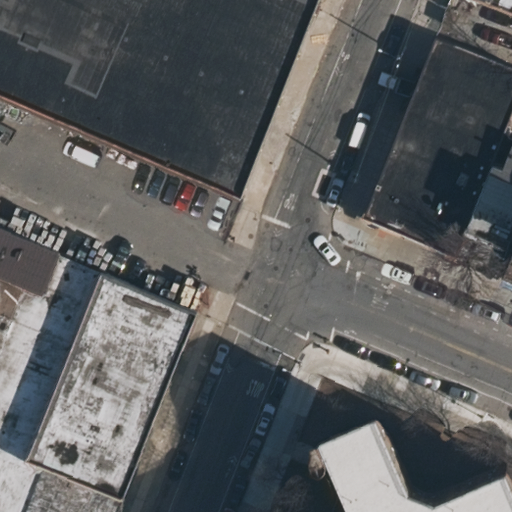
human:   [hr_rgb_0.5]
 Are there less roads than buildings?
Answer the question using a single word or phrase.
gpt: yes

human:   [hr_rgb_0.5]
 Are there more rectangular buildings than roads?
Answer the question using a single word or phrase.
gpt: yes

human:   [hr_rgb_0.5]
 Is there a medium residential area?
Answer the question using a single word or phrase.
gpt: no

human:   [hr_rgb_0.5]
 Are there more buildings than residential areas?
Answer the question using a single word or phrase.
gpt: yes

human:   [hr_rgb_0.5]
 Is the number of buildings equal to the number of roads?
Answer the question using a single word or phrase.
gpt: no

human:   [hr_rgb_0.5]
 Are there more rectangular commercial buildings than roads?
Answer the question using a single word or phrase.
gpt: no

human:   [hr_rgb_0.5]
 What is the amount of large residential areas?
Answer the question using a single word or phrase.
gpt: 1

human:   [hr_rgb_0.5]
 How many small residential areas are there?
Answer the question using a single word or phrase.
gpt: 0

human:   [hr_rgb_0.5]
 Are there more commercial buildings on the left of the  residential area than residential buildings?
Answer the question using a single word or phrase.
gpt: no

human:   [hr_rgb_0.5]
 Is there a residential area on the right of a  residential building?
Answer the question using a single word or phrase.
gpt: no

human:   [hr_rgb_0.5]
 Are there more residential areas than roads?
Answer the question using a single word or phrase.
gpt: no

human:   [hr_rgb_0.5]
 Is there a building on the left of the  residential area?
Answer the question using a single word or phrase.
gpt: yes

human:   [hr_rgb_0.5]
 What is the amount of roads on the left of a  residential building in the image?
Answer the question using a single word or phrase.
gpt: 5

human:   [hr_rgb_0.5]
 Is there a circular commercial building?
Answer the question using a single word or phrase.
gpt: no

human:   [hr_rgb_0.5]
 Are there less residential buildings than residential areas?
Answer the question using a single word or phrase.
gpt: no

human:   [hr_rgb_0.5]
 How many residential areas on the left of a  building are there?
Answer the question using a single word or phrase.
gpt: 1

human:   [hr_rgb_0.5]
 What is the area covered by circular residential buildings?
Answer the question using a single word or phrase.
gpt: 0m2

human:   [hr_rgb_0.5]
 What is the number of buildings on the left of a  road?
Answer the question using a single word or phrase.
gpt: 2

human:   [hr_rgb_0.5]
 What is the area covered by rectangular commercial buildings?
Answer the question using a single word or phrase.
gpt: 0m2

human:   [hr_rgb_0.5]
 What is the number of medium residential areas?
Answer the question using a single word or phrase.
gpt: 0

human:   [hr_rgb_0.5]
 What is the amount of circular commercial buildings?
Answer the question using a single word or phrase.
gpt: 0

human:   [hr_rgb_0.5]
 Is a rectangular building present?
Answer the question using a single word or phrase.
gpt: yes

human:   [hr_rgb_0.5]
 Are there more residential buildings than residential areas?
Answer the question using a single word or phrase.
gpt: yes

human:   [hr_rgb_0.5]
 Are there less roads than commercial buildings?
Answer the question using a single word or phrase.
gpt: no

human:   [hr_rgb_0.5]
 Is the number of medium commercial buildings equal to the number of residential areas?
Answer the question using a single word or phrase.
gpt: no

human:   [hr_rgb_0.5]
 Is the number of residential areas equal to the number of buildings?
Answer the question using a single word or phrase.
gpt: no

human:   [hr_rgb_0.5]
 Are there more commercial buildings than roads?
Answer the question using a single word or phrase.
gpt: no

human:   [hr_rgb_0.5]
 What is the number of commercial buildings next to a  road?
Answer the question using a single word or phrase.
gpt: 0

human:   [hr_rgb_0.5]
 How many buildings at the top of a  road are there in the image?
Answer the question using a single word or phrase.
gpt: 5

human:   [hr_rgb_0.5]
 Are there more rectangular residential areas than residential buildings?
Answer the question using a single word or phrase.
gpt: no

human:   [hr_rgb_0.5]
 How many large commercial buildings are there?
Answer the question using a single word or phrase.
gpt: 0

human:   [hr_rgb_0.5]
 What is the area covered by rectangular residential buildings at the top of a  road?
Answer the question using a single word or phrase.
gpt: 2059m2

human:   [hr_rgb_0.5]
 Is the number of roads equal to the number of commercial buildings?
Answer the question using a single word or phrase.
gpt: no

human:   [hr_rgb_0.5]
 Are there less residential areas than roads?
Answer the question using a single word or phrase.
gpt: yes

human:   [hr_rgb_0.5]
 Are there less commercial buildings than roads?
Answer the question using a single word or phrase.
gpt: yes

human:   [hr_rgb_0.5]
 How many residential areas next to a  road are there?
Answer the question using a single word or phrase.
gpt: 1